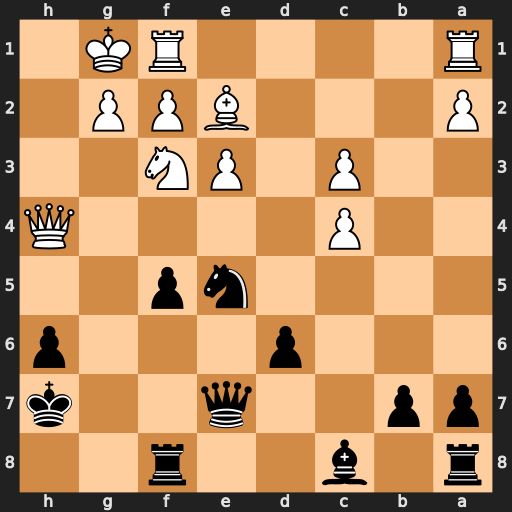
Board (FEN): r1b2r2/pp2q2k/3p3p/4np2/2P4Q/2P1PN2/P3BPP1/R4RK1
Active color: b
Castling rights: -
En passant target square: -
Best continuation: Nxf3+ Bxf3 Qxh4